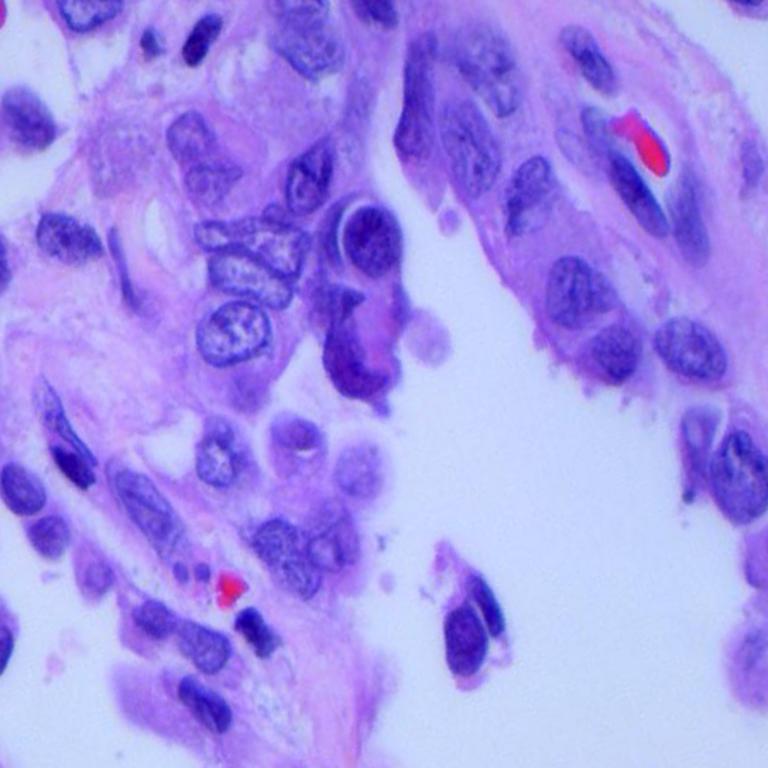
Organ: lung
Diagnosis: adenocarcinomas